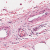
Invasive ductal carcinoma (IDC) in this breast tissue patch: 0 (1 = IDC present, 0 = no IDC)